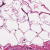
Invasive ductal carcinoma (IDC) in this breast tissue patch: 0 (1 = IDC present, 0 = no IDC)